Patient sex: M
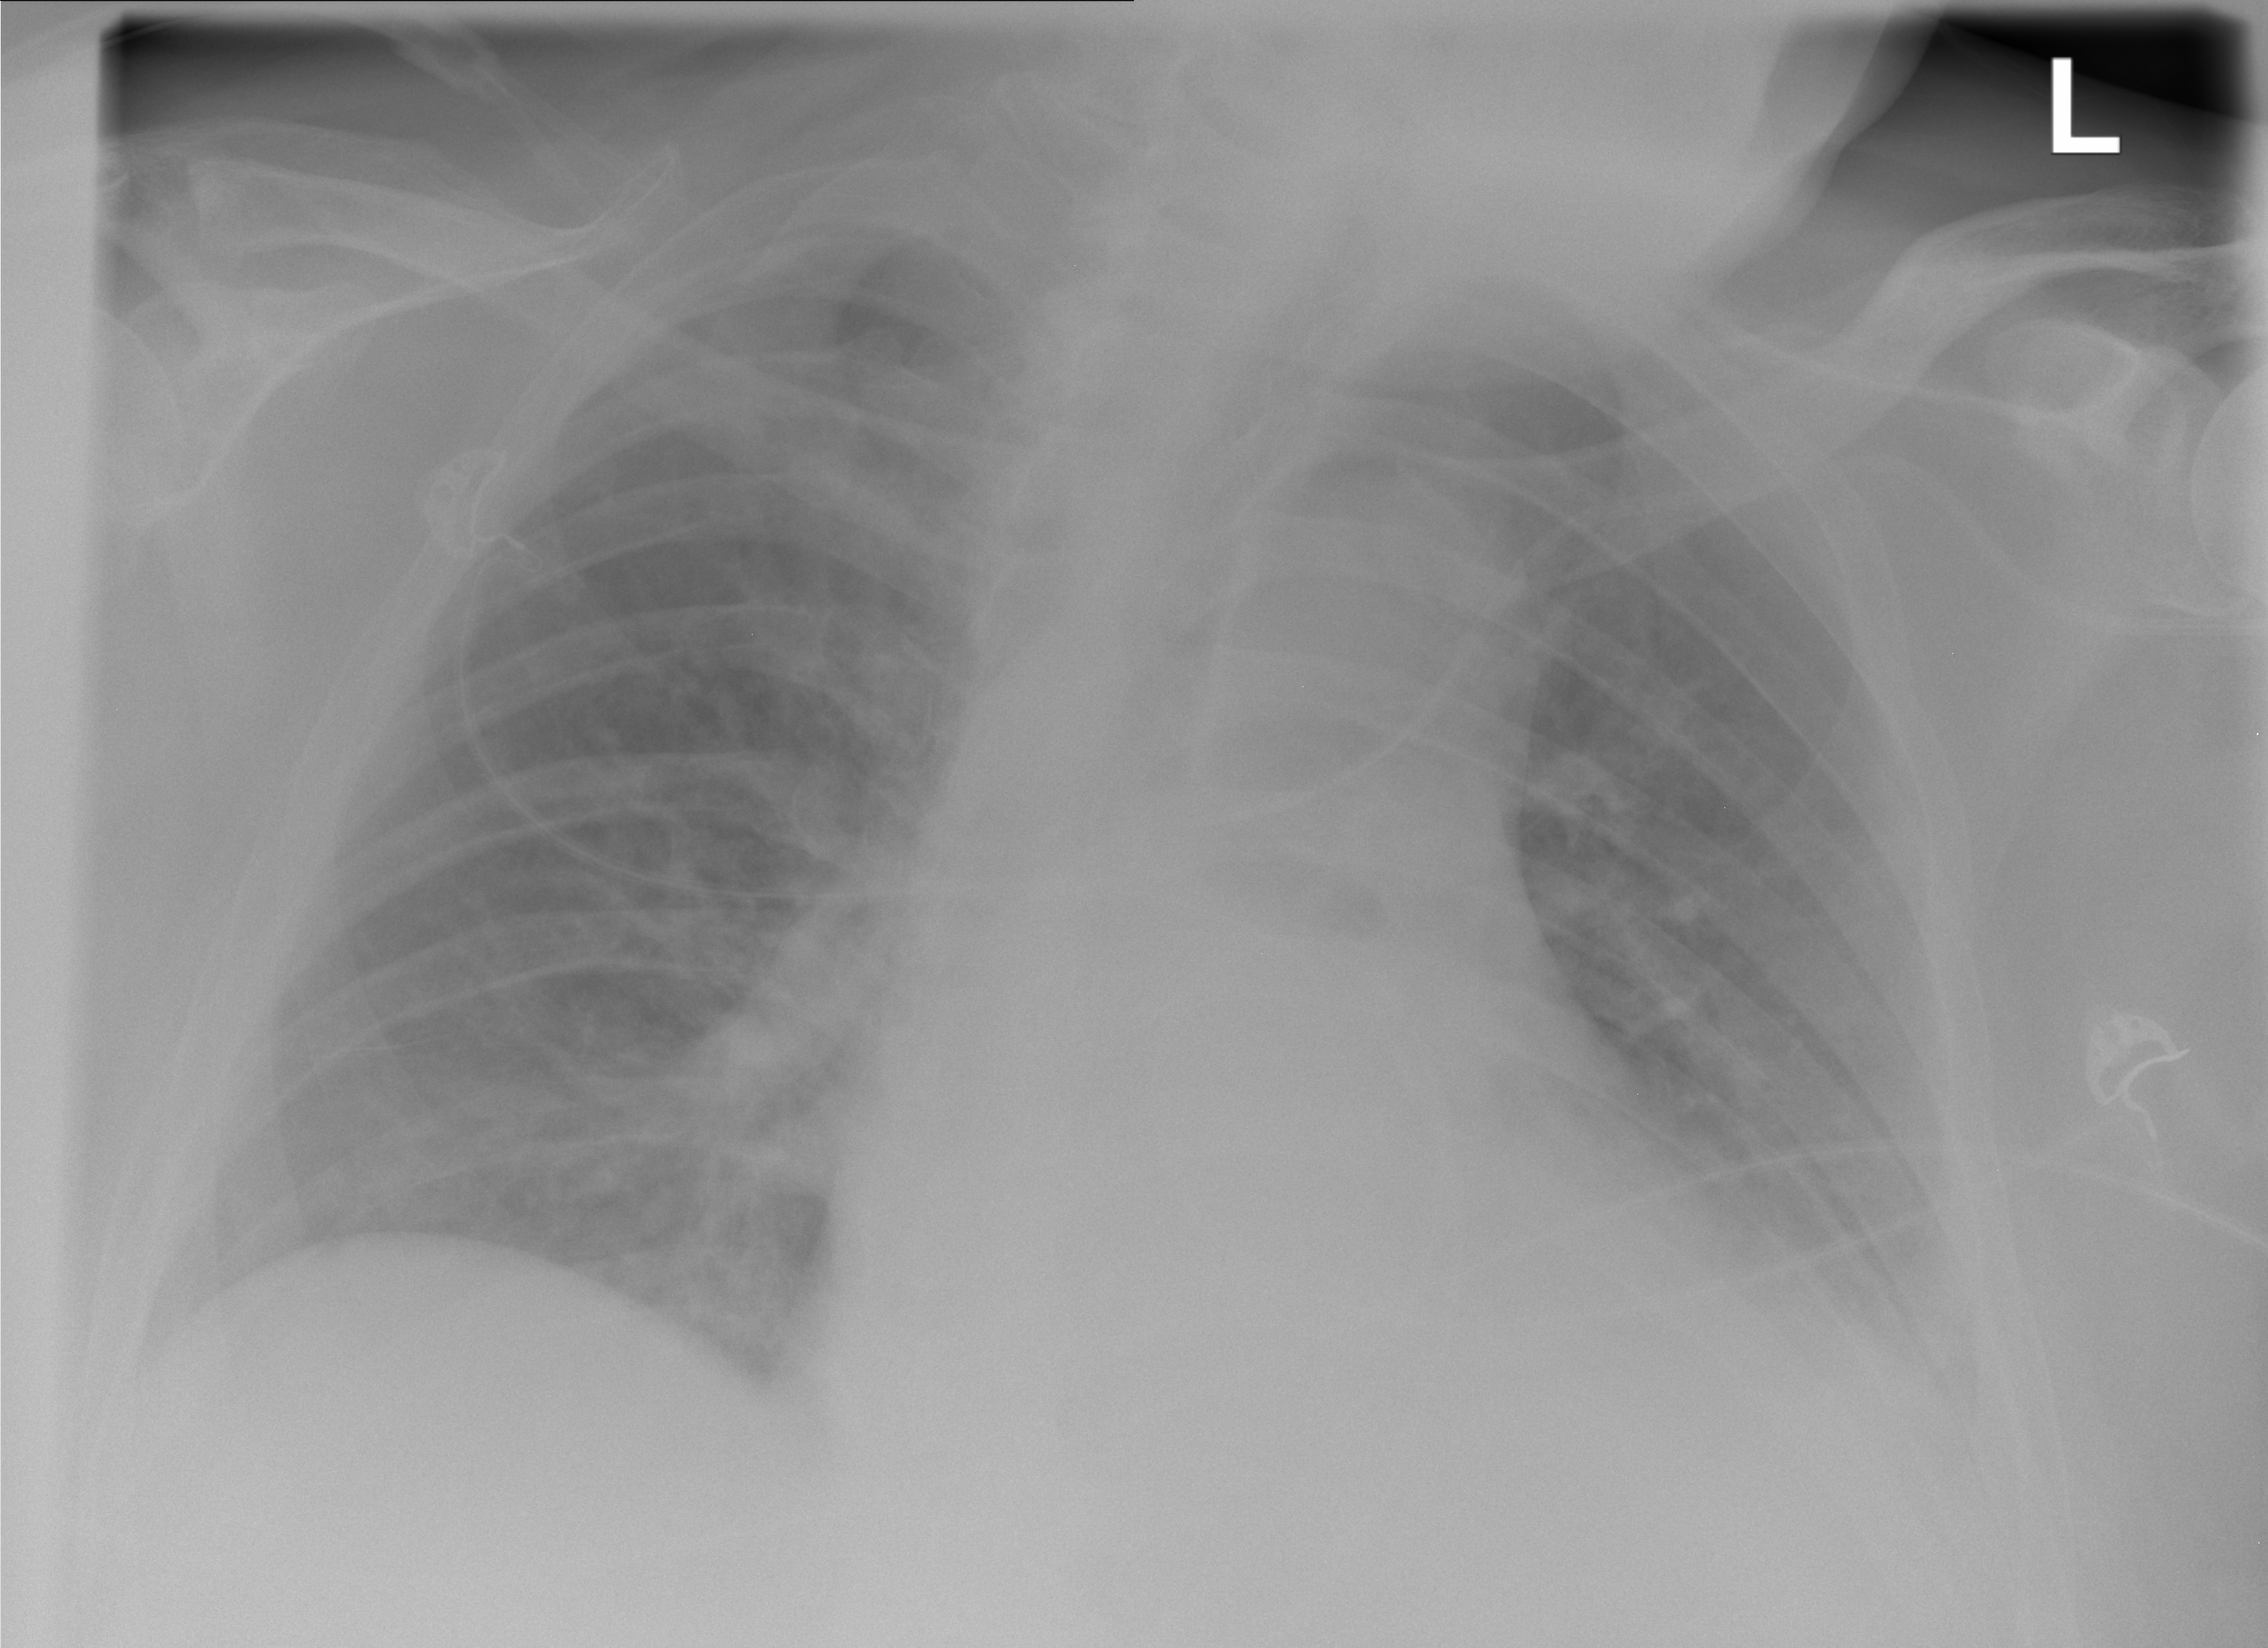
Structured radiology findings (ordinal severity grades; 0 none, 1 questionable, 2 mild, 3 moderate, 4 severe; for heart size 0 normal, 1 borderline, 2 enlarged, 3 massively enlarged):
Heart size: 2
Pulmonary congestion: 2
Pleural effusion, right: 0
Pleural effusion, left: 2
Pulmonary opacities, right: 2
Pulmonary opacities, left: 1
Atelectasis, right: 2
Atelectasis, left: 2